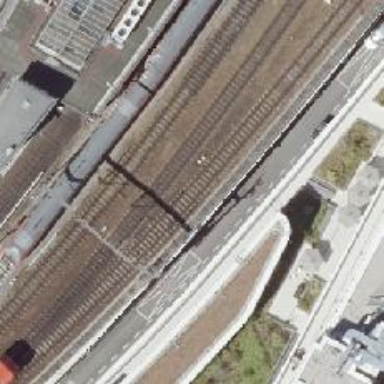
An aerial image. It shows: Viaduct railway bridge with electrified contact lines.